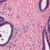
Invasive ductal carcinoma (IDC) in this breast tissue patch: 0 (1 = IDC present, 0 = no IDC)